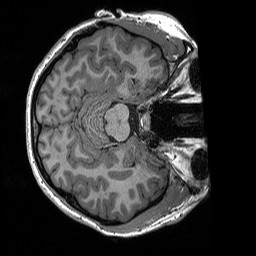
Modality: T1w
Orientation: axial
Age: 21
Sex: female